Field crop: maize
Growth stage: 2
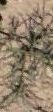
Species: salsola